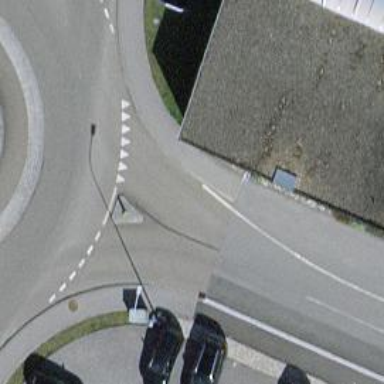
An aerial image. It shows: Road with "give way" sign.